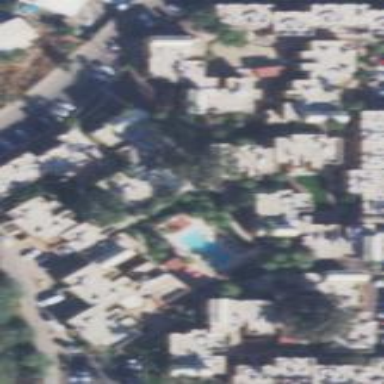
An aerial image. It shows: Image showing building with apartments.